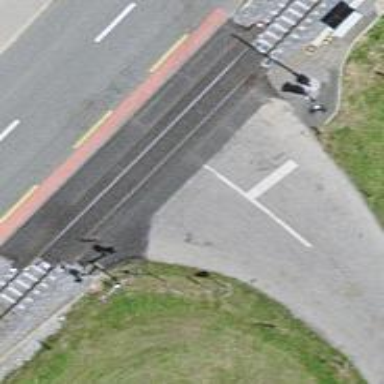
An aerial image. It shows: Level crossing along the railway.